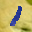
Label: 1